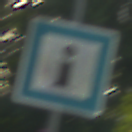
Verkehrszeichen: Informationsstelle
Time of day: SunriseSunset
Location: Outdoor (Suburban)
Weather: PartlyCloudy
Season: NotSpecified
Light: Natural